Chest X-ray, PA view. Patient: 33 years old, sex F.
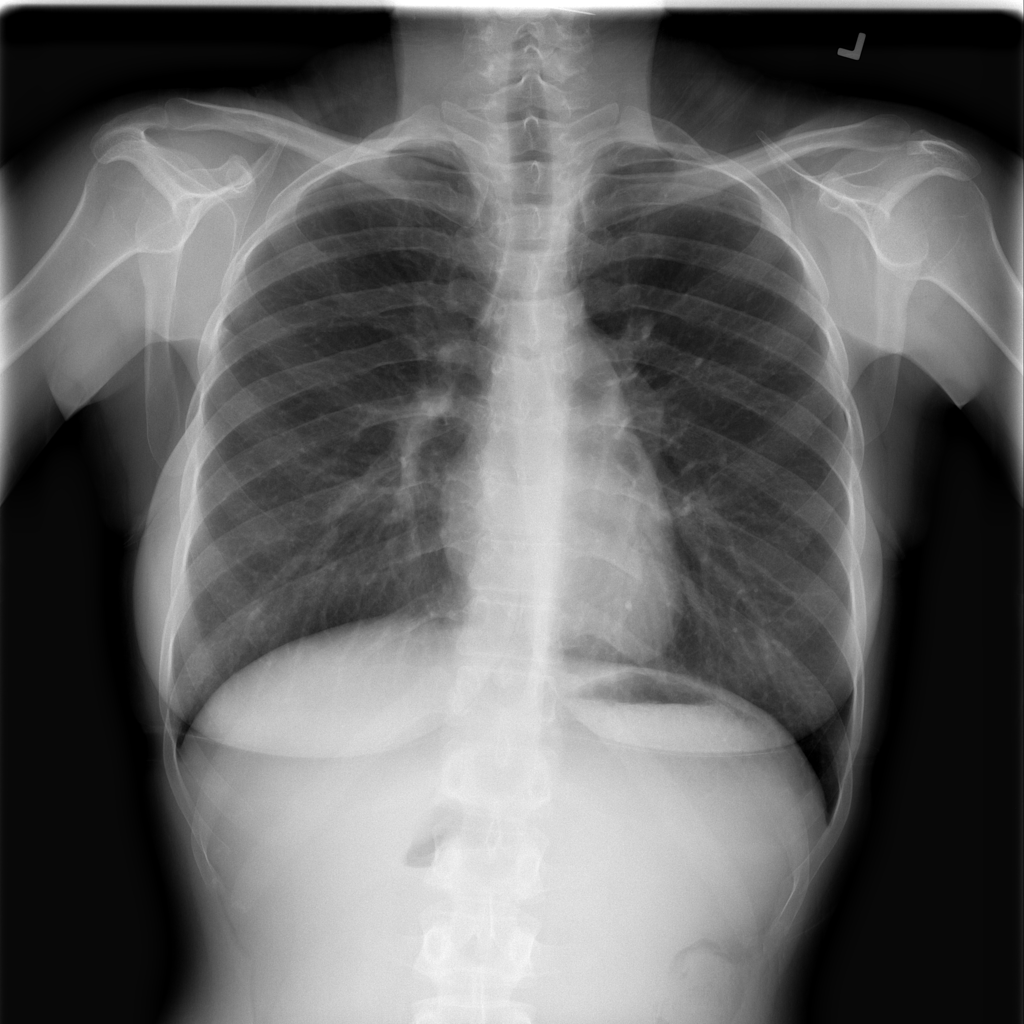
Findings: No Finding